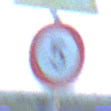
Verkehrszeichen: Geschwindigkeit5
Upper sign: FlugbetriebRechts
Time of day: SunriseSunset
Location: Outdoor (Nature)
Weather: PartlyCloudy
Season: NotSpecified
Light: Natural